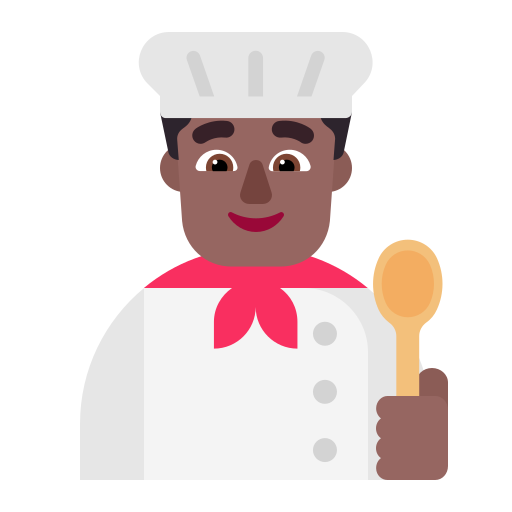
man cook flat  dark